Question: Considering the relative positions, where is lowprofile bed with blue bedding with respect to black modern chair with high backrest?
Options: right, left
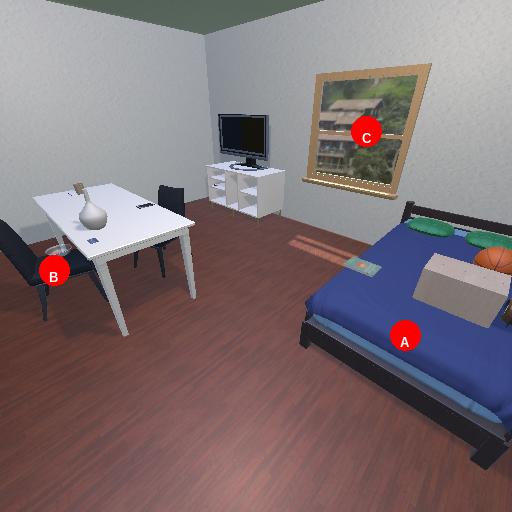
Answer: right